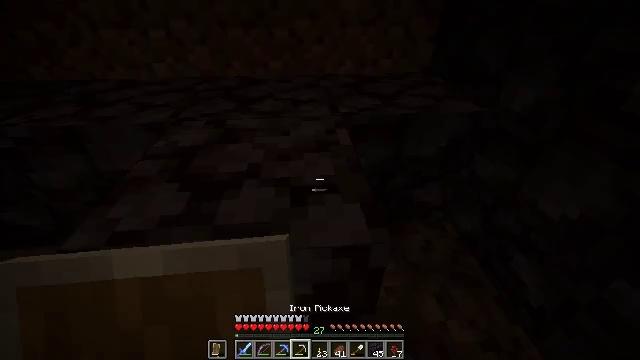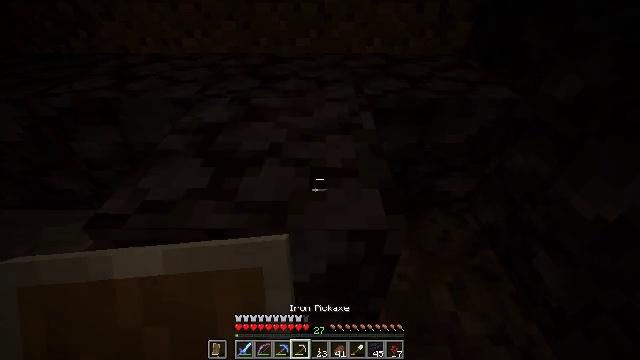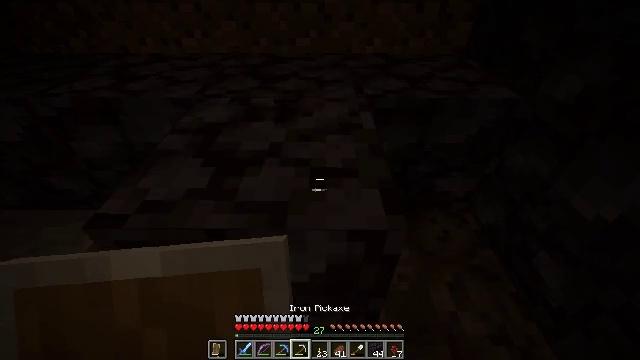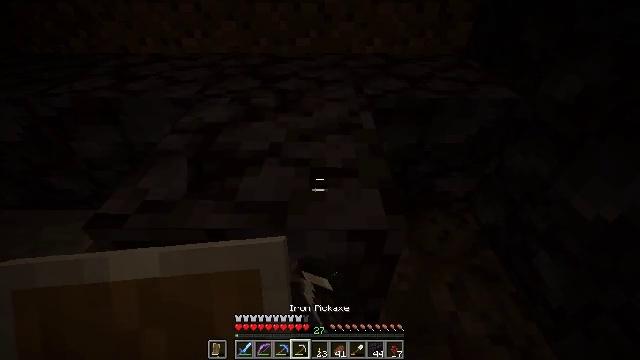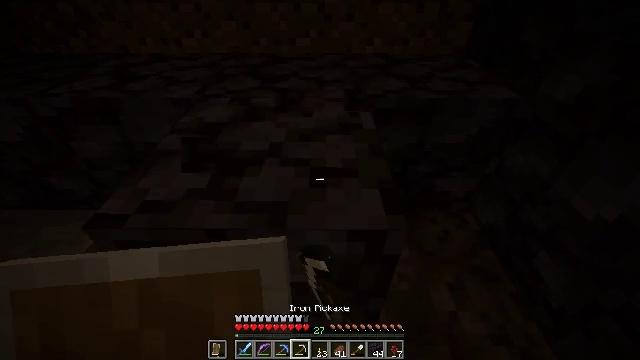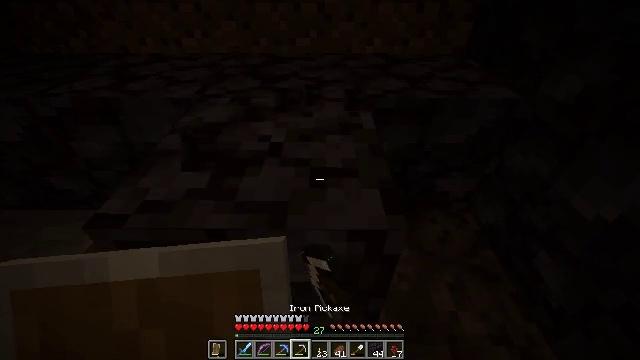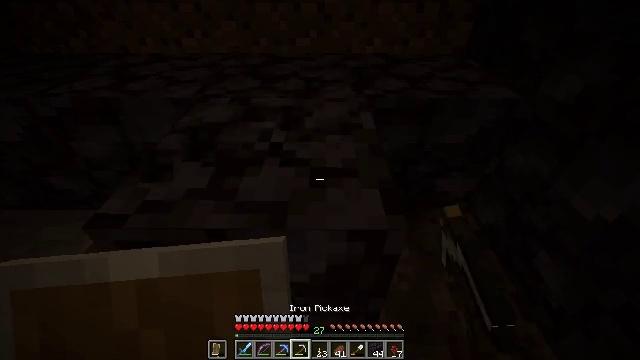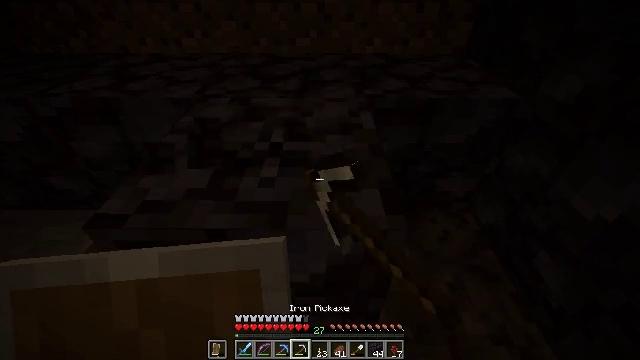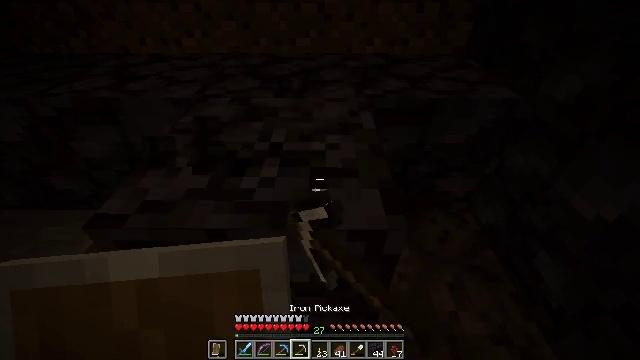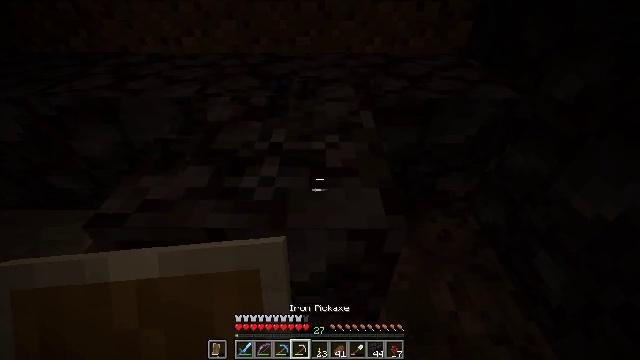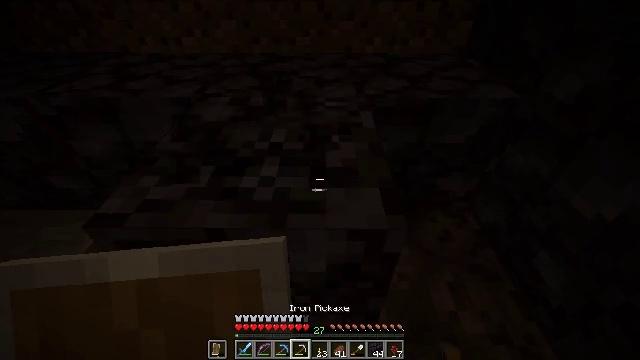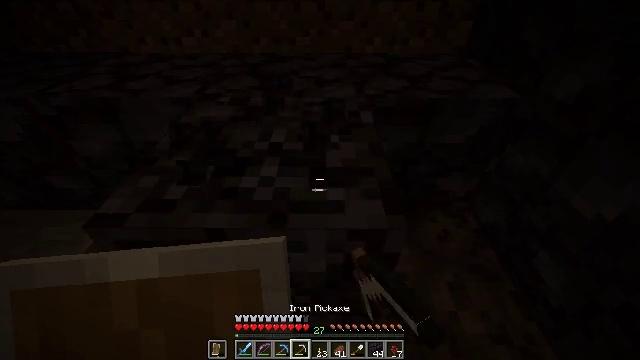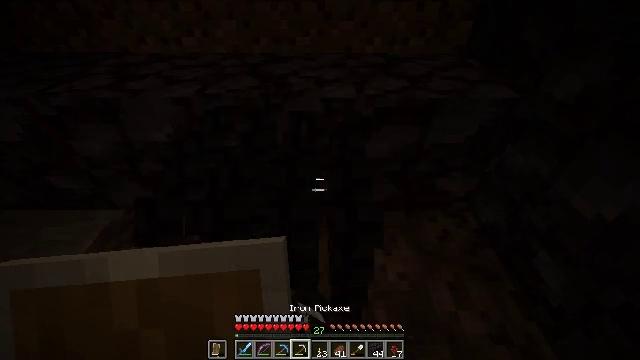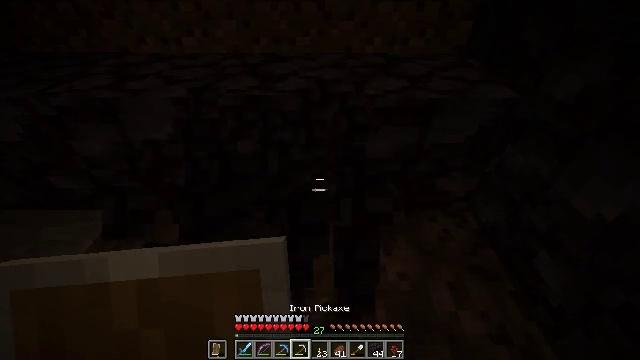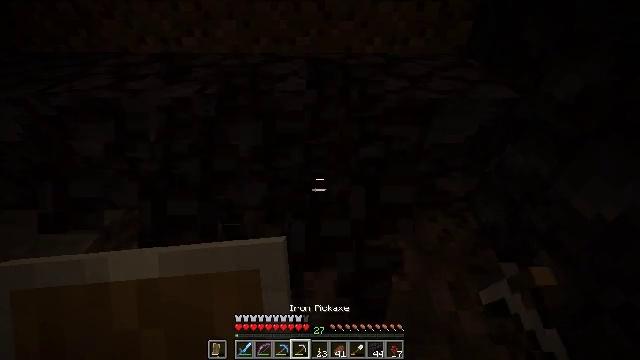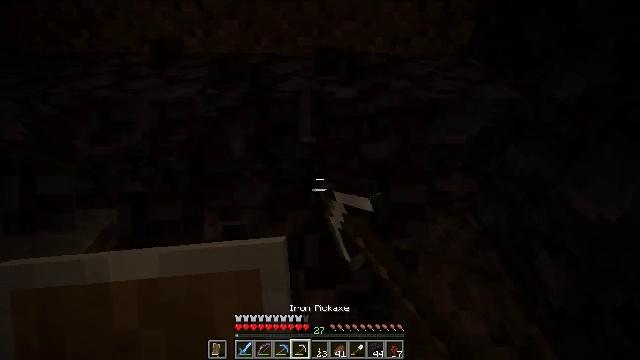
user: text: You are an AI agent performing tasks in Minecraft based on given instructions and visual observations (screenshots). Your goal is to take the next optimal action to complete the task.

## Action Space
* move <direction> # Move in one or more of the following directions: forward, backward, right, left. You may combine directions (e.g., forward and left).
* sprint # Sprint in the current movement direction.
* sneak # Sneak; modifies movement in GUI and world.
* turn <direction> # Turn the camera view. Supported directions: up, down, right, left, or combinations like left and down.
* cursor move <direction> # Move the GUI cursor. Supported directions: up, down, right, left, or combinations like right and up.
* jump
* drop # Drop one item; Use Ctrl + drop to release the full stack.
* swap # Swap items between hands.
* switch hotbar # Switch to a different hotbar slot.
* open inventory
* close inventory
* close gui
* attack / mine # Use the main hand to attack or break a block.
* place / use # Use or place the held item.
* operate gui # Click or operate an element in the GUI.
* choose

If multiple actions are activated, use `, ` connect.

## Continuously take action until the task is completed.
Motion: motion action
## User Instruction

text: Collect blackstone for building.
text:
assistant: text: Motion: turn left and down
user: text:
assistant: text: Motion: attack / mine
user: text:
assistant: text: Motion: attack / mine
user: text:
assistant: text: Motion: attack / mine
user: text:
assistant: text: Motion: attack / mine
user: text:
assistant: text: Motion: attack / mine
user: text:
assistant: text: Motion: attack / mine
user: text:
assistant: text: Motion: attack / mine
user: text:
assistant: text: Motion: attack / mine
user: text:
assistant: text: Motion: attack / mine
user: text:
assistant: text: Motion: attack / mine
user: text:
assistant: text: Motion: attack / mine
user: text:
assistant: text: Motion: attack / mine
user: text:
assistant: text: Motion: attack / mine
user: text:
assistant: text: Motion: attack / mine
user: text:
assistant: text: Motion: move forward, turn up
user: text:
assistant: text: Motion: no_op